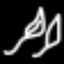
Label: leaf